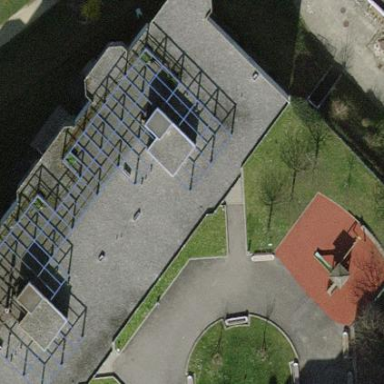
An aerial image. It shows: Apartment building with flat roof.